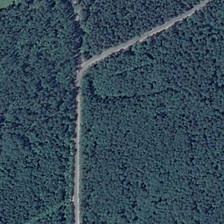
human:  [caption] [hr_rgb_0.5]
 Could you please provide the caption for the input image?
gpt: the forest has a very high vegetation coverage and a large number of trees .

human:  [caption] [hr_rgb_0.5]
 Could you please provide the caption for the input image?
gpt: there is a road in the middle of the forest .

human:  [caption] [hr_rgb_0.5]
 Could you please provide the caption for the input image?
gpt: the forest has a very high vegetation coverage and a large number of trees .

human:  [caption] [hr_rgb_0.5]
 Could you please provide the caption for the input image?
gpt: there is a road in the middle of the forest .

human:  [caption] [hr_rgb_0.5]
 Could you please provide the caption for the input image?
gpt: there is a road in the middle of the forest .